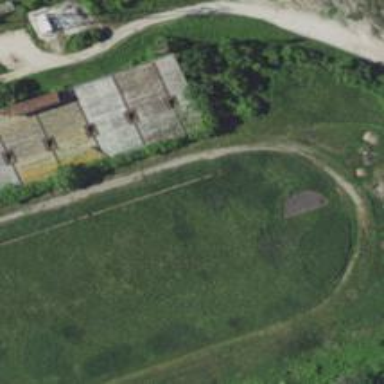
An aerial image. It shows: Athletic track located in leisure land area.